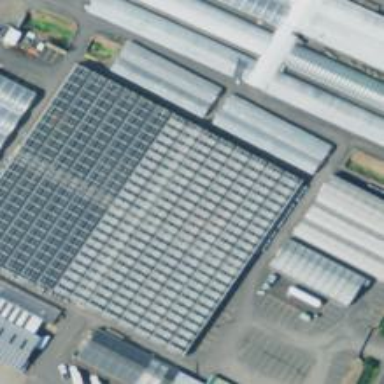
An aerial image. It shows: Greenhouse.